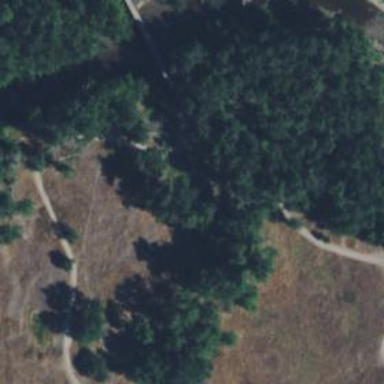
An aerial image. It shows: Path.